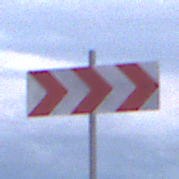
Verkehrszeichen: RichtungstafelnInKurvenGrossLinks
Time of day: SunriseSunset
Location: Outdoor (Urban)
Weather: PartlyCloudy
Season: NotSpecified
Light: Natural